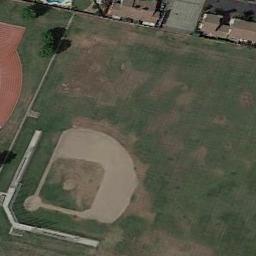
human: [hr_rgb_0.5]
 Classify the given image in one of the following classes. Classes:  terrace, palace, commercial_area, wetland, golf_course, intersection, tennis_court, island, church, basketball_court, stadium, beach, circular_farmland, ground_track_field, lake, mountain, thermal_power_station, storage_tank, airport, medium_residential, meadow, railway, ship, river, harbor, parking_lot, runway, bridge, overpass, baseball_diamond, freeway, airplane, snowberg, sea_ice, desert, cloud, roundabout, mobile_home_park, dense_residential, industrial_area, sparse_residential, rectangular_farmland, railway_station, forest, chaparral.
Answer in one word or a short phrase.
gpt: baseball_diamond